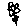
Label: flower